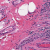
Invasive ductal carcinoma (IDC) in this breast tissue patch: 0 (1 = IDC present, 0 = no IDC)